Interaction volume radius: 5 \u00c5
Interaction volume height: 15 \u00c5
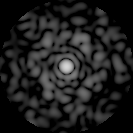
Disorder parameter: 0.762